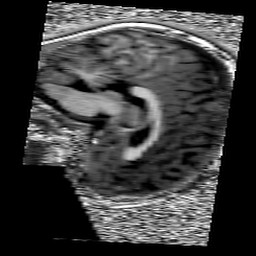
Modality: UNIT1
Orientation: sagittal
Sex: female
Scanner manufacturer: siemens
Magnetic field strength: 3 T
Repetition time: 5 s
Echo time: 0.00368 s